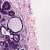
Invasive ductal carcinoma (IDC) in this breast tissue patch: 0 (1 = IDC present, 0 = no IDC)